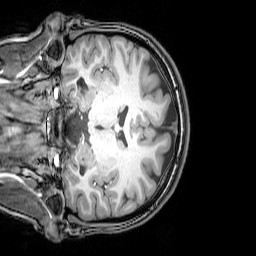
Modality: T1w
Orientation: coronal
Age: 23
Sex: female
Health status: healthy
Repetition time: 0.081 s
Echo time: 0.037 s